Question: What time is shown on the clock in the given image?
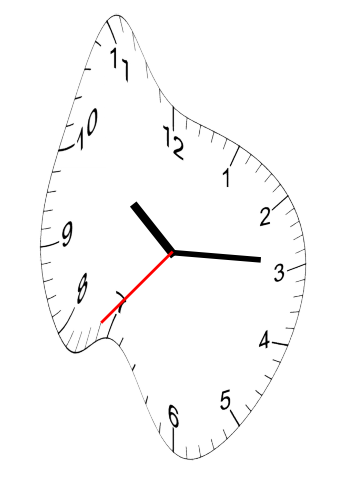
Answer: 10:14:37